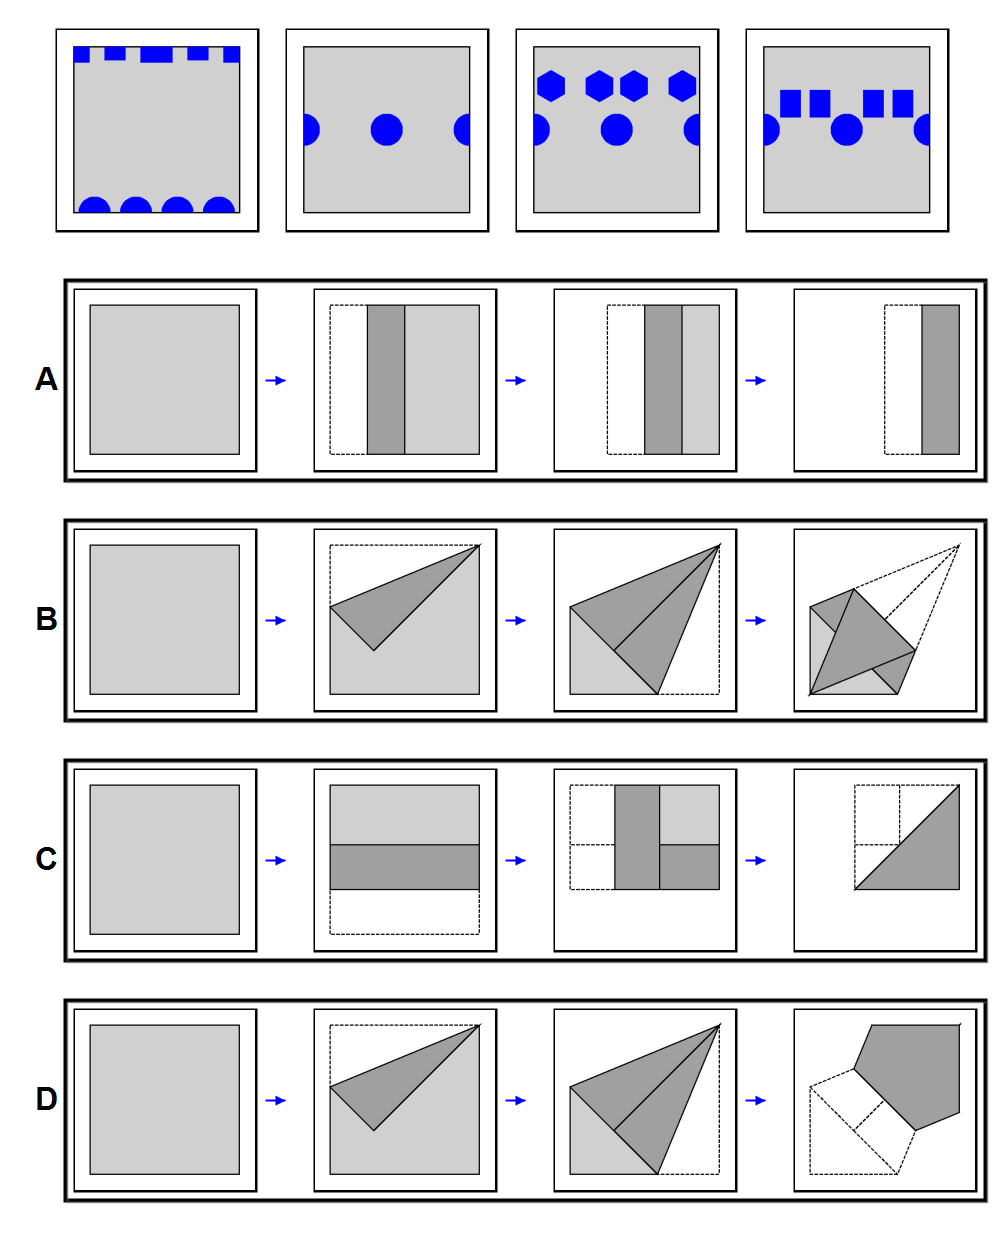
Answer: A